Question: How to eliminate curly braces around "There are total" and "entries in dictionary"

'''
self.status_bar = Label(self.status_bar, text=("There are total", len(dictionary_data), "entries in dictionary."), bg="yellow", relief=FLAT)
'''
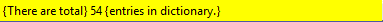
Answer: The problem is that you are currently passing a tuple for the 'text' parameter. Instead, you should be passing a string. You can use <URL> to insert the dictionary length into this string:
'''
self.status_bar = Label(self.status_bar, text="There are total {} entries in dictionary.".format(len(dictionary_data)), bg="yellow", relief=FLAT)
'''